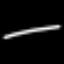
Label: line